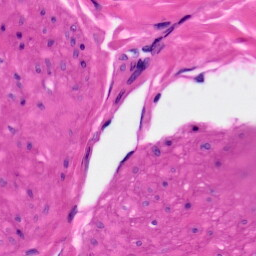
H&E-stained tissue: Skin